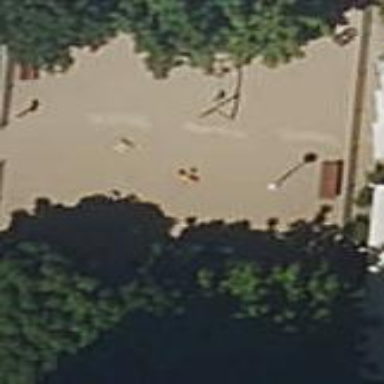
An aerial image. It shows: Playground with sand surface. The playground follows playful theme.